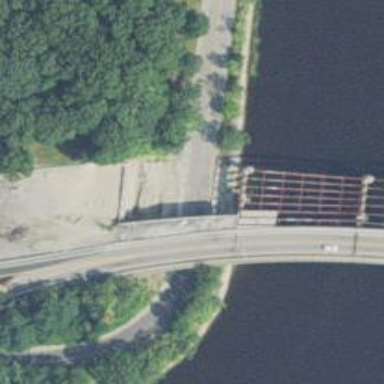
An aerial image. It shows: Bridge supported by piers.